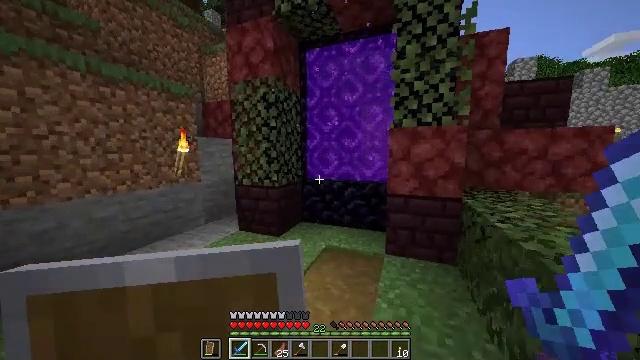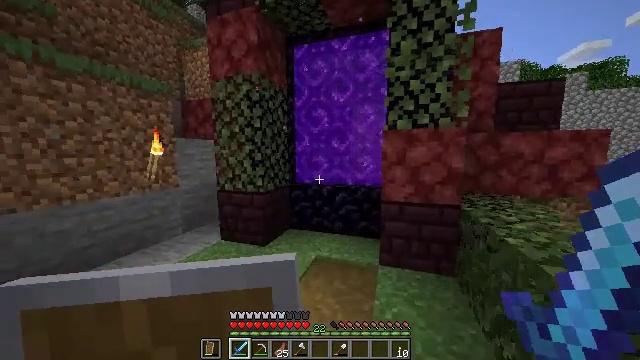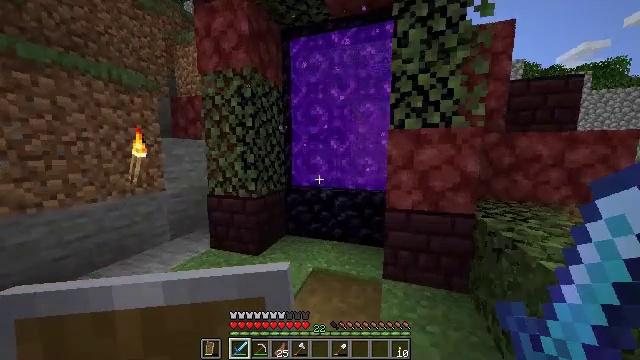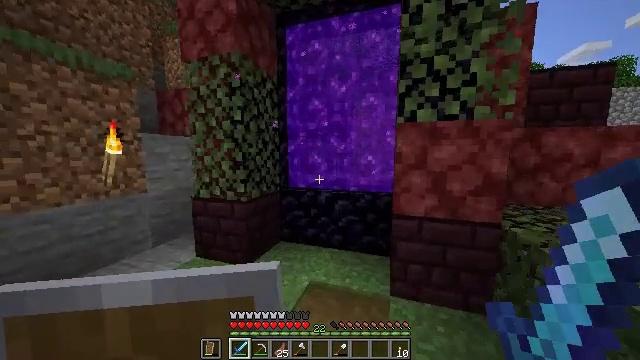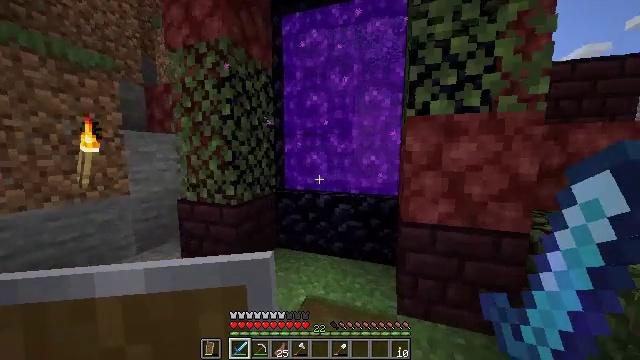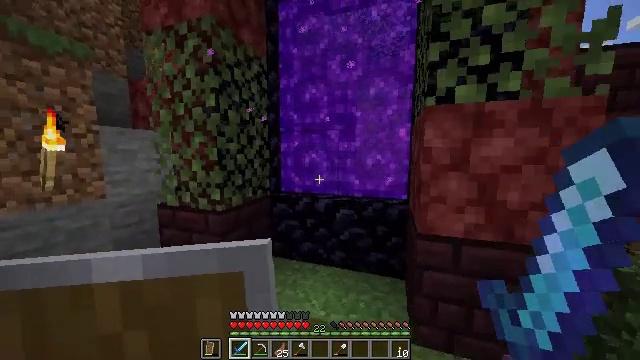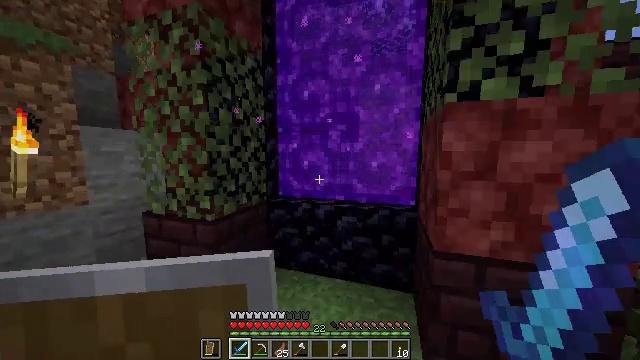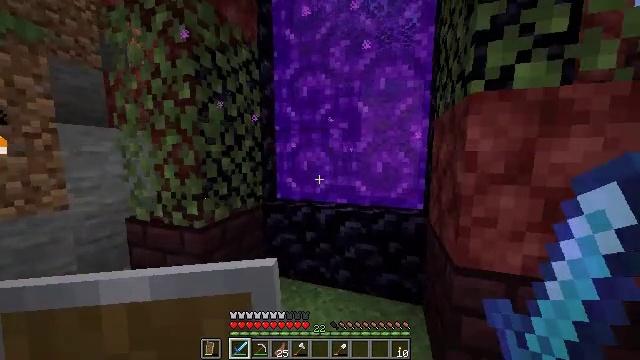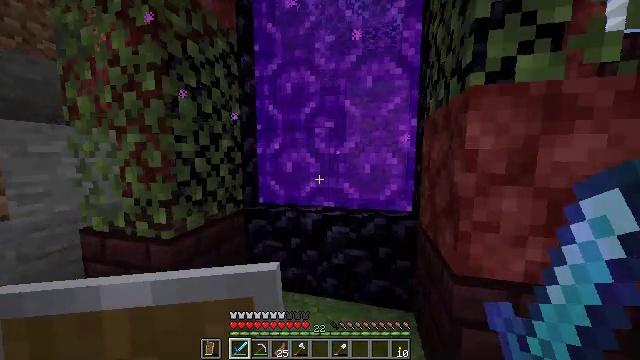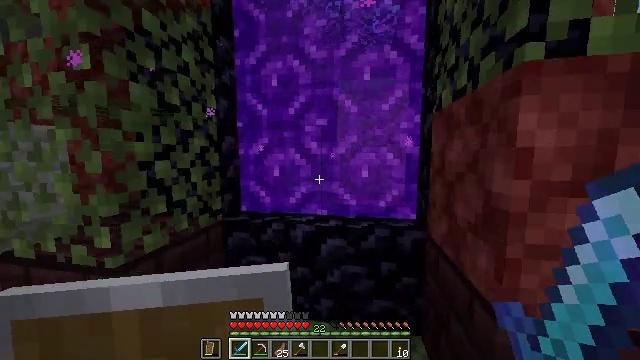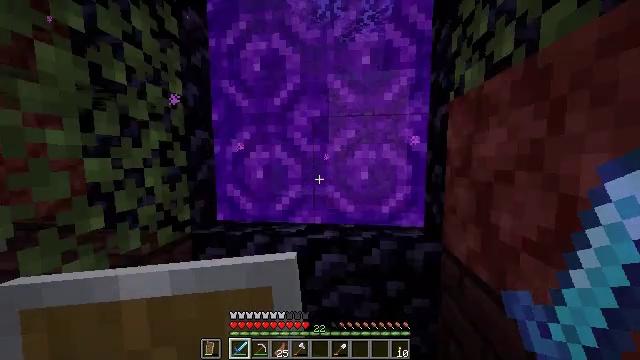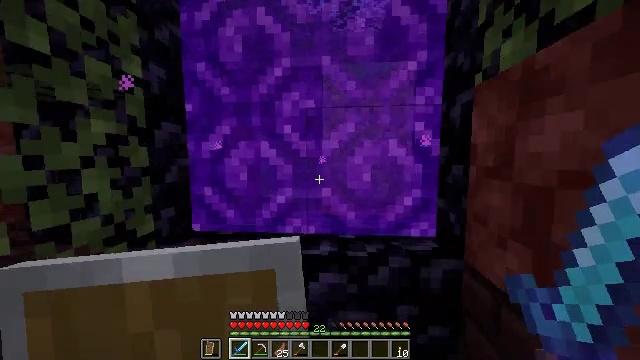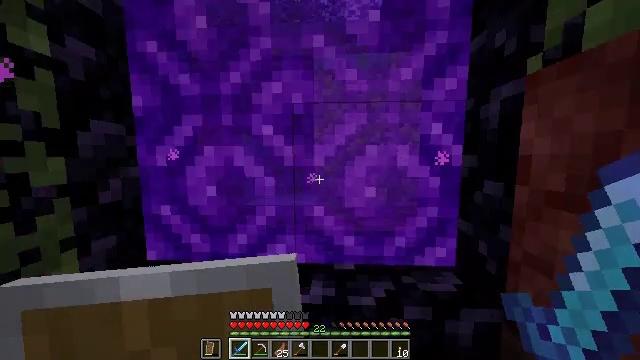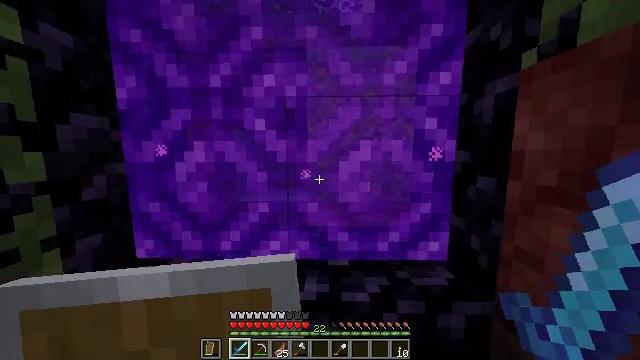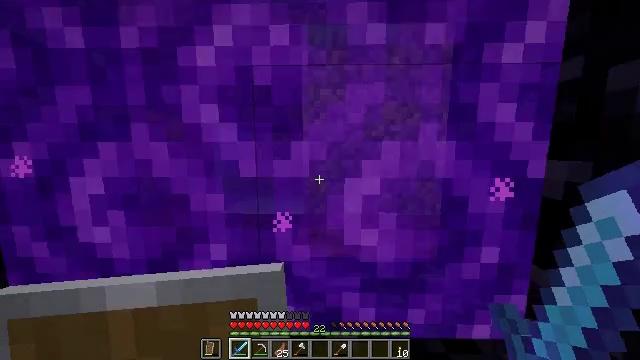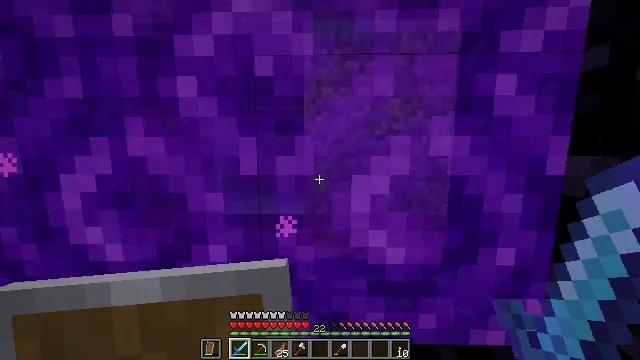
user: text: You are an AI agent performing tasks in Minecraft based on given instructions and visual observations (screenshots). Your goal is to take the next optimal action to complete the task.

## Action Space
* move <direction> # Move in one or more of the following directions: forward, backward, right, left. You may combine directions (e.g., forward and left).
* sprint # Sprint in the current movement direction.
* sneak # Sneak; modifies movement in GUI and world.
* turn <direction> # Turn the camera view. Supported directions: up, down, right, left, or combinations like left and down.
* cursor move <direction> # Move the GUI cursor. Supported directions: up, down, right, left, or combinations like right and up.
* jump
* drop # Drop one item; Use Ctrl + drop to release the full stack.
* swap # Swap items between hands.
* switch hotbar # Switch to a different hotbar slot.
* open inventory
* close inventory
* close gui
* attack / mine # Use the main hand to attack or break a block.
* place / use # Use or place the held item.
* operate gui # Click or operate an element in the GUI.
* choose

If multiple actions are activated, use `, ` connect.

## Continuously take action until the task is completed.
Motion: motion action
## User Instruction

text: Harvest nether wart blocks for resources.
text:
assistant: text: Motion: move forward, turn right
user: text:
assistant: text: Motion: move forward
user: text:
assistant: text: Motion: move forward
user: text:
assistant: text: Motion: move forward
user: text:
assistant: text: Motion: move forward
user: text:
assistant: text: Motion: move forward
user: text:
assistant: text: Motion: move forward
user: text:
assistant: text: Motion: move forward, turn right
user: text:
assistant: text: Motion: move forward, turn right
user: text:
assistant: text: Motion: move forward, turn right
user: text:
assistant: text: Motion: move forward, turn right
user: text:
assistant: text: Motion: move forward, turn right
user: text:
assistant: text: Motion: move forward, turn right and down
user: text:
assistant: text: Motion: move forward
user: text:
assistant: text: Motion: move forward
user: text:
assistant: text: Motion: move forward, jump
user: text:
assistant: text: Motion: move forward, jump
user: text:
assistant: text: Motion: jump
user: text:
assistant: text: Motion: no_op
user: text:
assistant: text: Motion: turn down
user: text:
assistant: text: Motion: turn down
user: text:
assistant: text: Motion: turn down
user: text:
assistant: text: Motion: no_op
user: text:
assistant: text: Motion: no_op
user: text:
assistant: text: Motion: no_op
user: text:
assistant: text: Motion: no_op
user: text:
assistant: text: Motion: no_op
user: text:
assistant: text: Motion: move forward
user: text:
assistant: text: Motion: move forward
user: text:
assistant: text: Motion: move forward